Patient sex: M
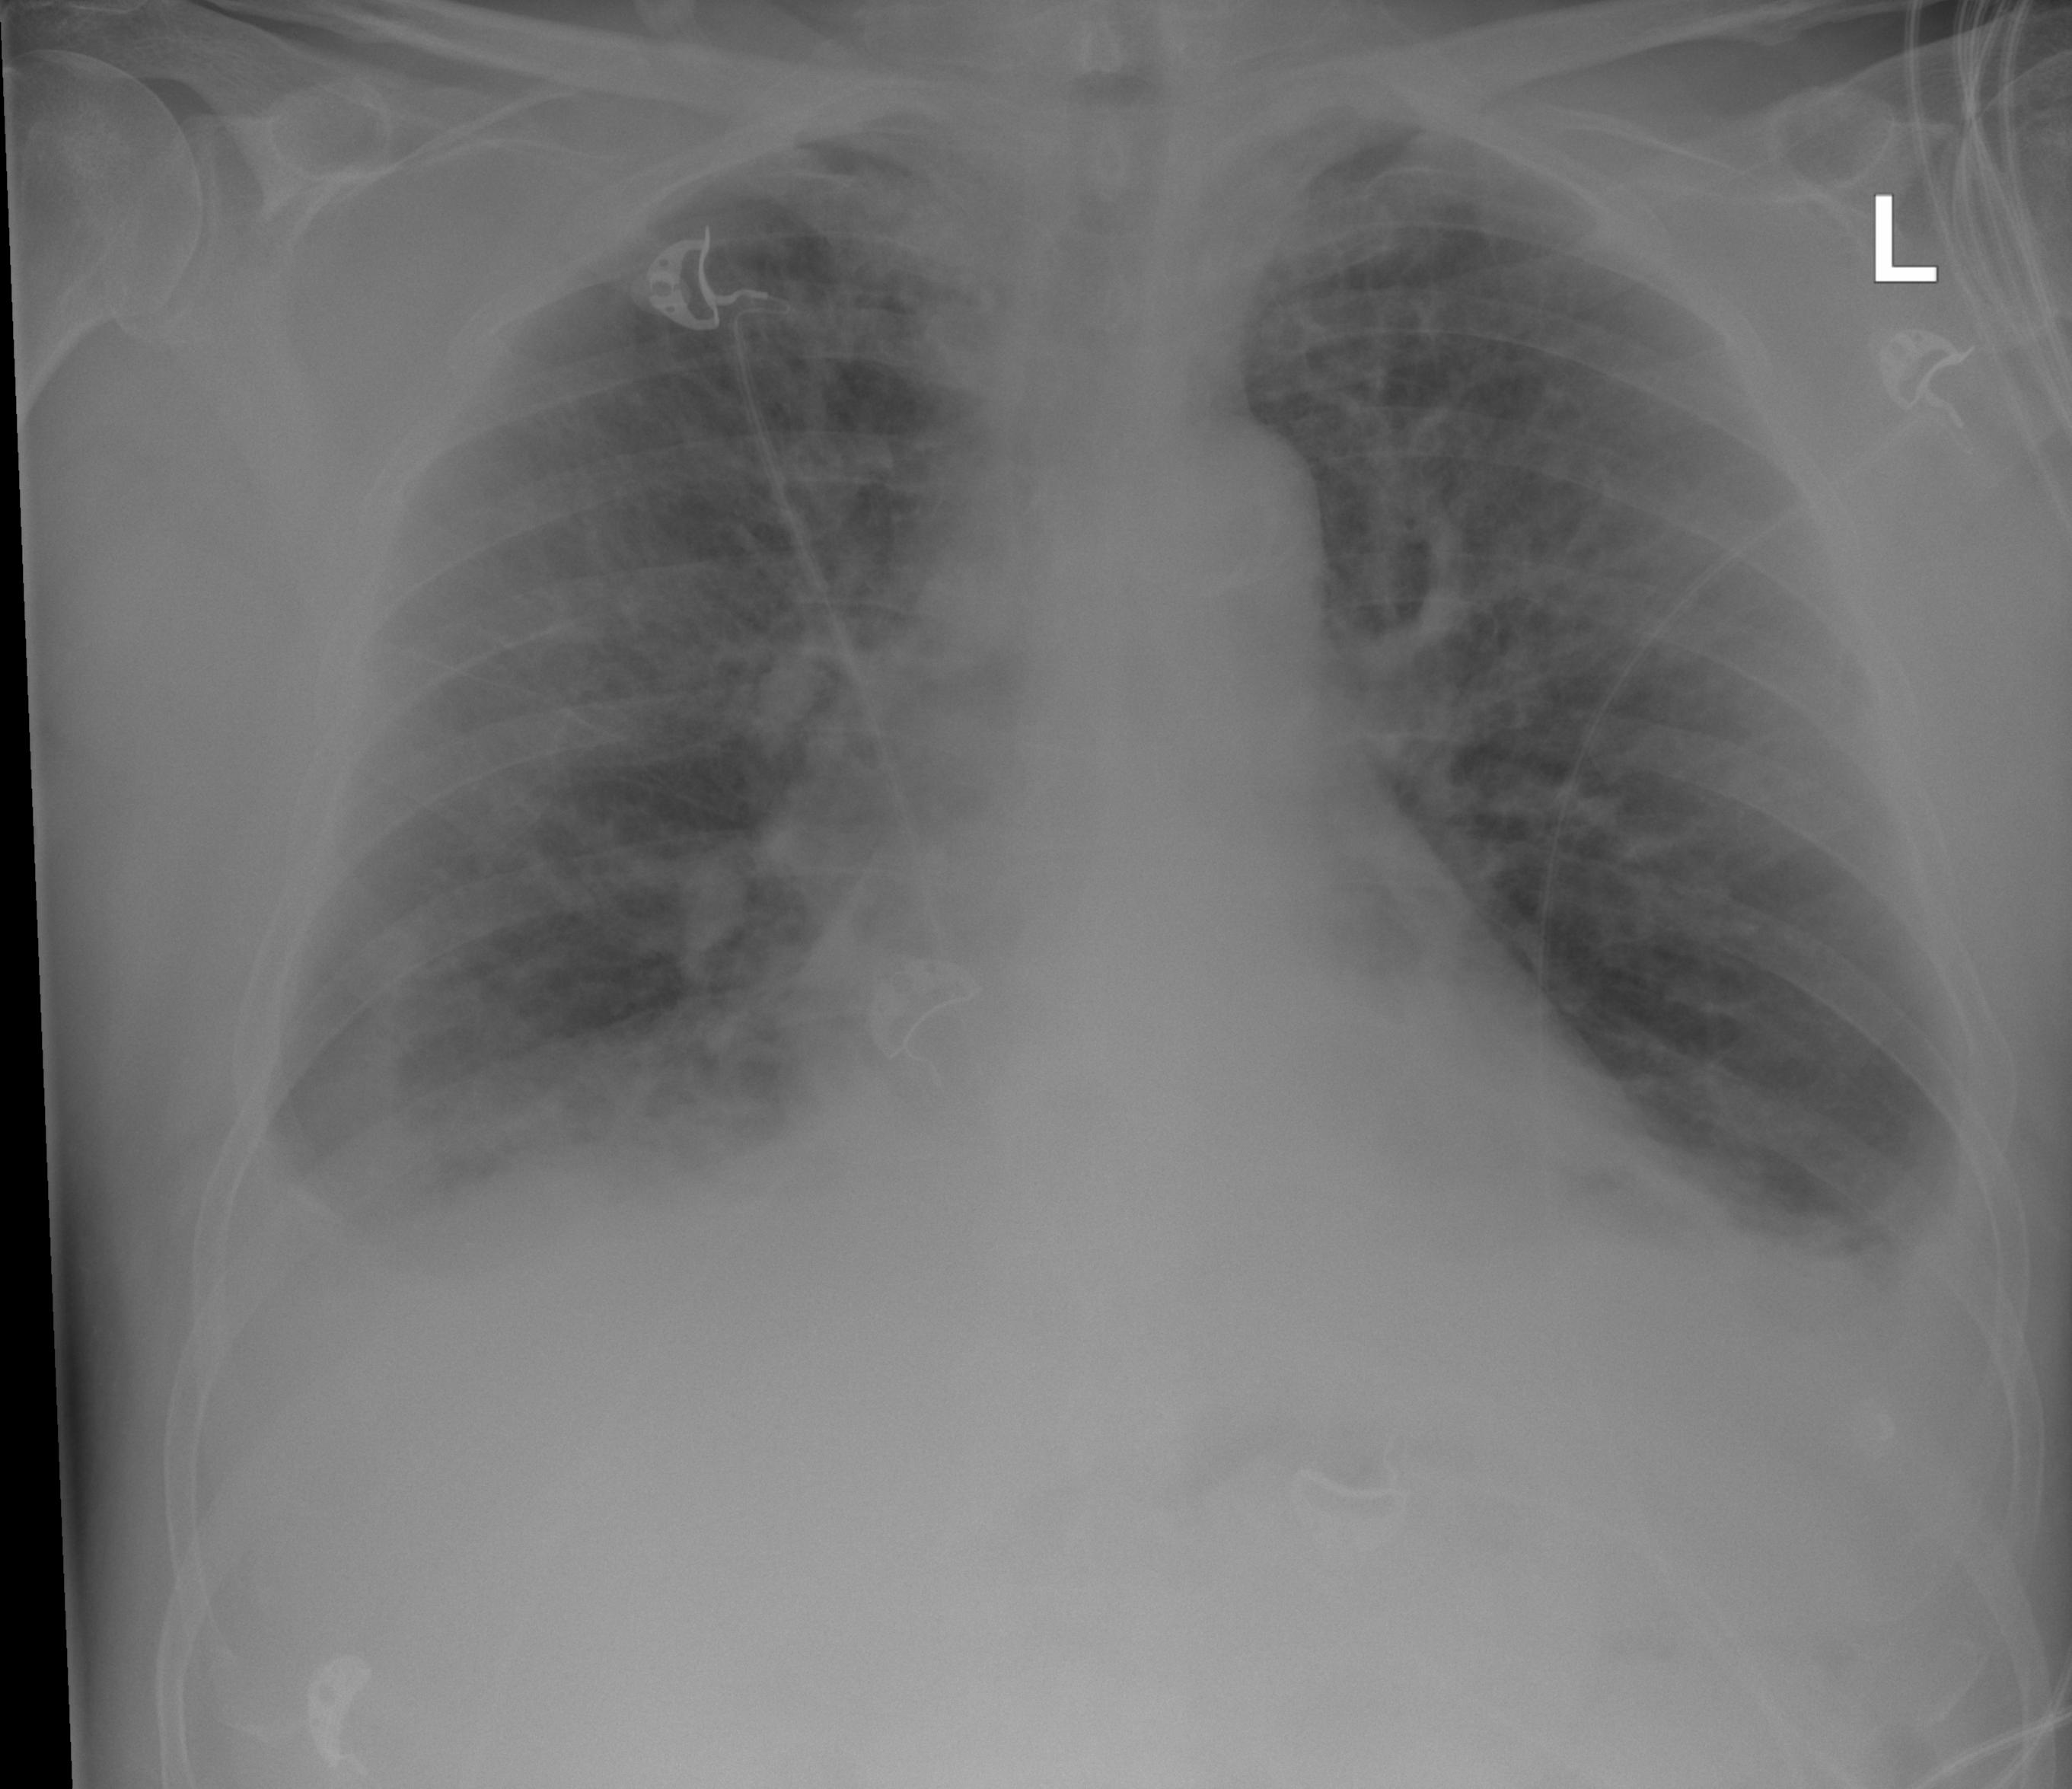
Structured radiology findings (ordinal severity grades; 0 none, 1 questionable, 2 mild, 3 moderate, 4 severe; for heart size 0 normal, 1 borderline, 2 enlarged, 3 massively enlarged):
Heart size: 0
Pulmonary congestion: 2
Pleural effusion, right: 2
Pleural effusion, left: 2
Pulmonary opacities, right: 0
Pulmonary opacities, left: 0
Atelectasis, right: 3
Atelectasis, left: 3